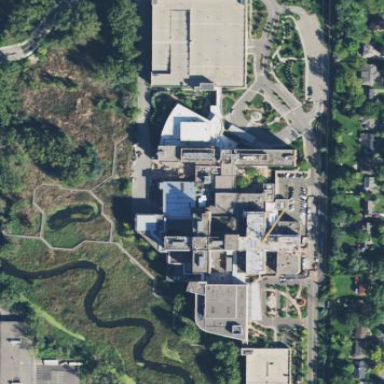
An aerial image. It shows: Healthcare facility identified as hospital.